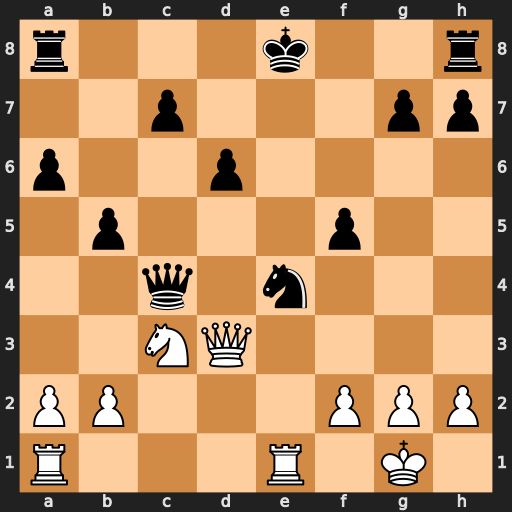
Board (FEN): r3k2r/2p3pp/p2p4/1p3p2/2q1n3/2NQ4/PP3PPP/R3R1K1
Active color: w
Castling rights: kq
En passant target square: -
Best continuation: Qxc4 bxc4 f3 Kd7 fxe4